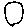
Label: circle